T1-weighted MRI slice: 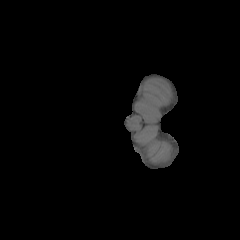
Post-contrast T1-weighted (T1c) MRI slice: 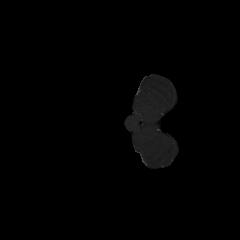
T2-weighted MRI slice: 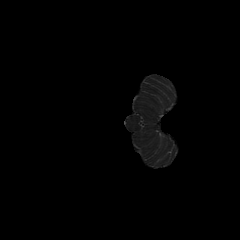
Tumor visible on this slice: no